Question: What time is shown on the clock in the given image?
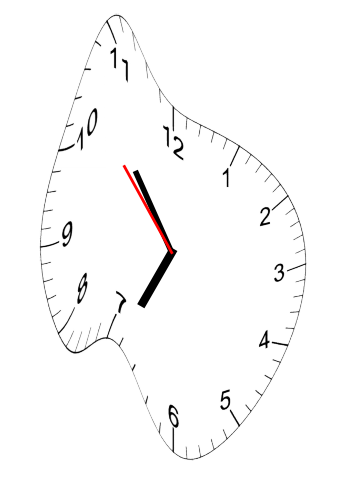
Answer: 06:53:53